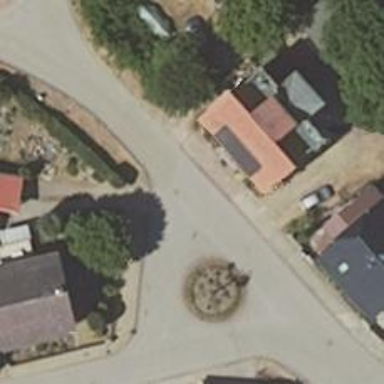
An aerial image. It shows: Living street.